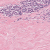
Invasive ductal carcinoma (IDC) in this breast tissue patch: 0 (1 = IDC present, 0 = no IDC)